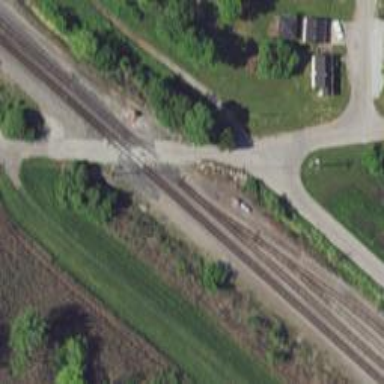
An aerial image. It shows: Level crossing along the railway.